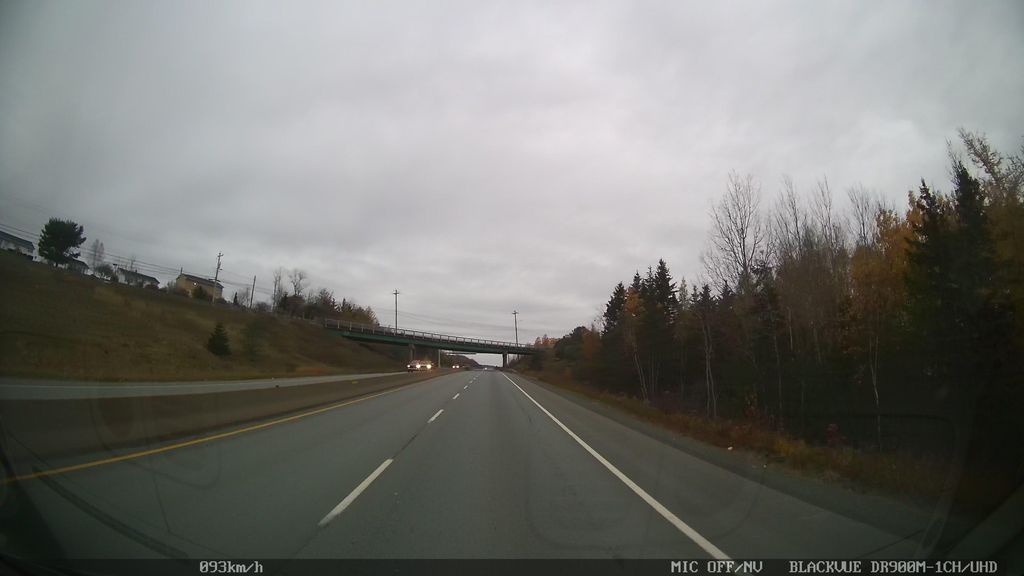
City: halifax